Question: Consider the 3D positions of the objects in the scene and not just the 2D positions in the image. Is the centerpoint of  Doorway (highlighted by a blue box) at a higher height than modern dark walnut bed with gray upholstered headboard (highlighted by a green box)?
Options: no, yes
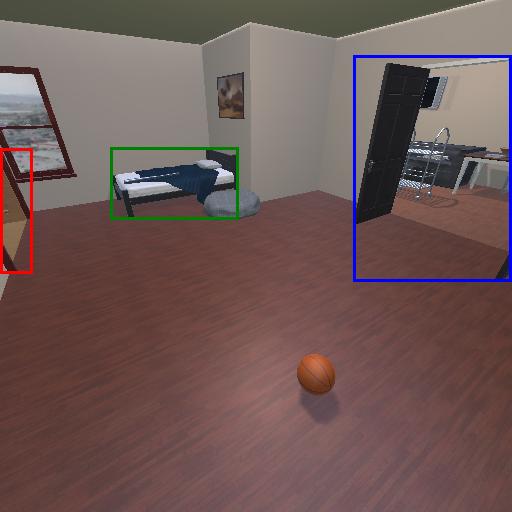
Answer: no